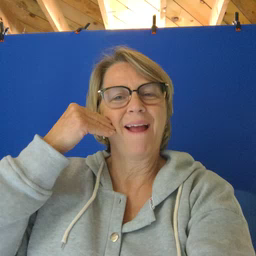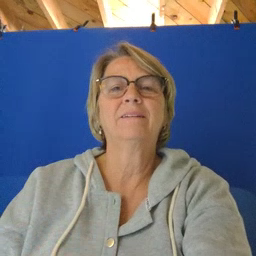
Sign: smile